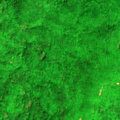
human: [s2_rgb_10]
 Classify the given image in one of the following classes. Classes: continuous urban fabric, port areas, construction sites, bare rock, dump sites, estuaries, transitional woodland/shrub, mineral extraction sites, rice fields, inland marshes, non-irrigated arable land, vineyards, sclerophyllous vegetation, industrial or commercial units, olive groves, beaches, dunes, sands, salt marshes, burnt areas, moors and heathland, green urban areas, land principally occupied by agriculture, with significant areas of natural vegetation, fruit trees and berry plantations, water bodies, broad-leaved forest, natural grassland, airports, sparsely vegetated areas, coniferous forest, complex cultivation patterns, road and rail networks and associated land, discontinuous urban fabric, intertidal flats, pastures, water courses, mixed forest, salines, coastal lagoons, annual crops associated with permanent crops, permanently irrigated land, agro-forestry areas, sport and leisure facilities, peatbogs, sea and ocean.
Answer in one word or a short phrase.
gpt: broad-leaved forest